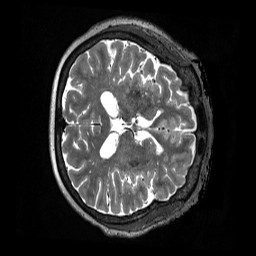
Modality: T2w
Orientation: axial
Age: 67
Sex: female
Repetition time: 3.2 s
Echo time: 0.563 s